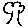
Label: tree